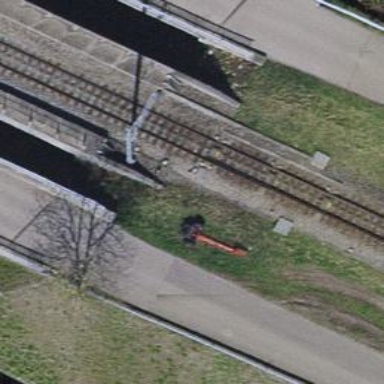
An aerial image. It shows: Railway switch.